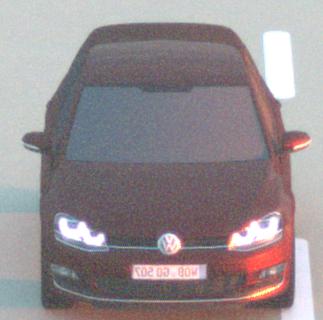
Make: VW
Model: Golf 1.2 TSI BMT
Detailed model: Golf (VII)
Model produced from: 2012/11
Model produced until: 2014/05
Doors: 3
Color: red
Road condition: dry road
Daytime: sunrise or sunset
Contrast: medium contrast